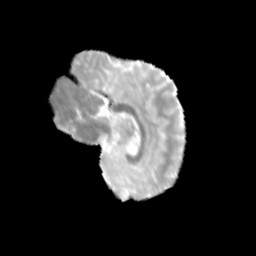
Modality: MD
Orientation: sagittal
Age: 9
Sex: female
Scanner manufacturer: siemens
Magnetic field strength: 3 T
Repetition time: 3.8 s
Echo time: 0.07 s